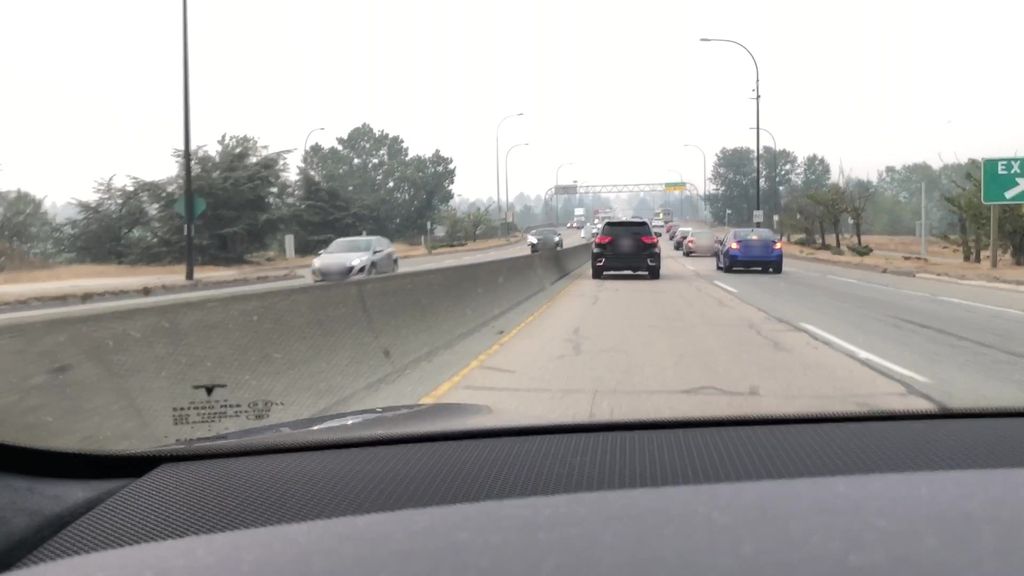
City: vancouver